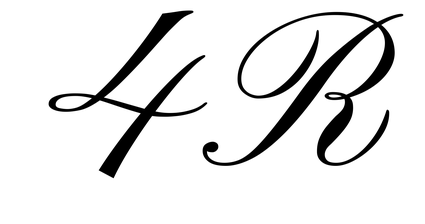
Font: PinyonScript-Regular